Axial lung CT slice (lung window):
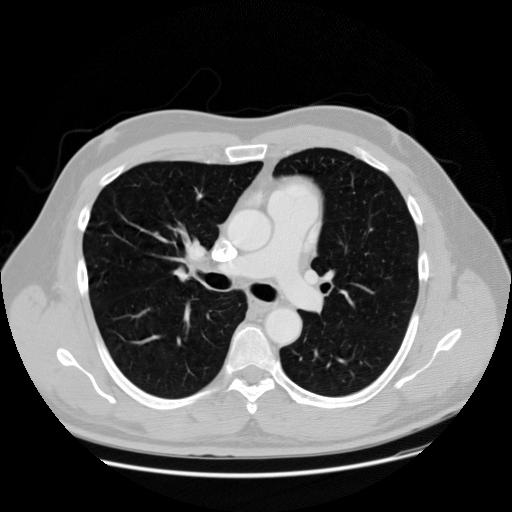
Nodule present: no